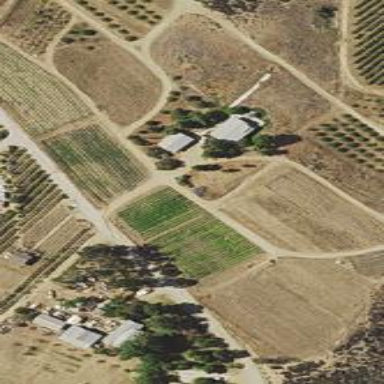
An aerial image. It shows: Vineyard.